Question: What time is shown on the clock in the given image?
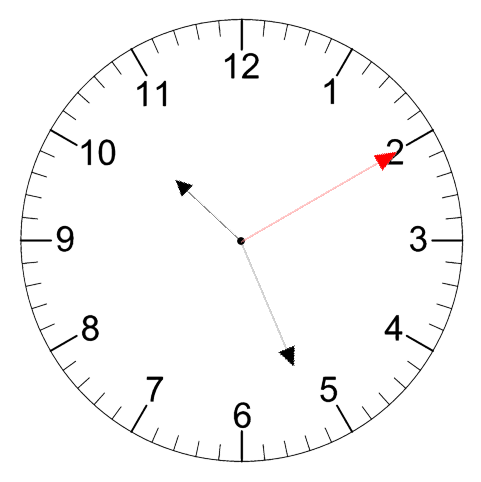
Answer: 10:26:10